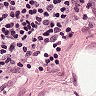
Metastatic tissue present: no